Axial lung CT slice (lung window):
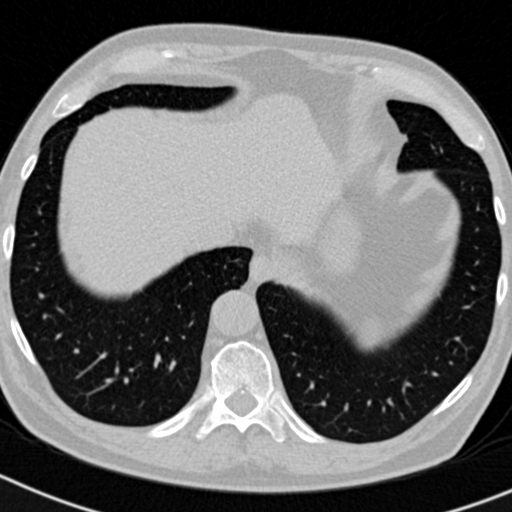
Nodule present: no